Interaction volume radius: 5 \u00c5
Interaction volume height: 10 \u00c5
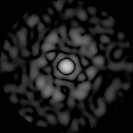
Disorder parameter: 0.8315